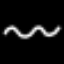
Label: squiggle